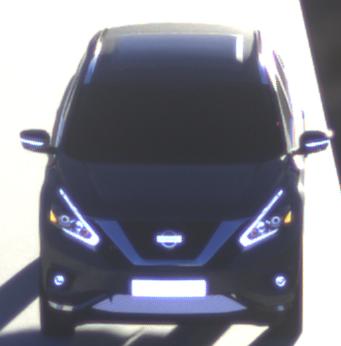
Make: Nissan
Model: Murano
Detailed model: Gen. 3 Z52
Model produced from: 2015
Doors: 5
Color: gray
Road condition: dry road
Daytime: sunrise or sunset
Contrast: low contrast